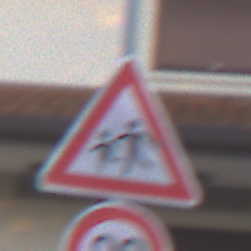
Verkehrszeichen: KinderRechts
Zusatzzeichen unten: Geschwindigkeit80
Umgebung: Outdoor, Urban
Tageszeit: SunriseSunset
Wetter: Clear
Licht: Natural
Jahreszeit: NotSpecified
Kontrast: LowContrast